Interaction volume radius: 5 \u00c5
Interaction volume height: 10 \u00c5
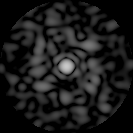
Disorder parameter: 0.7688